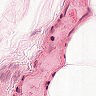
Metastatic tissue present: no